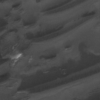
Label: not_dusty